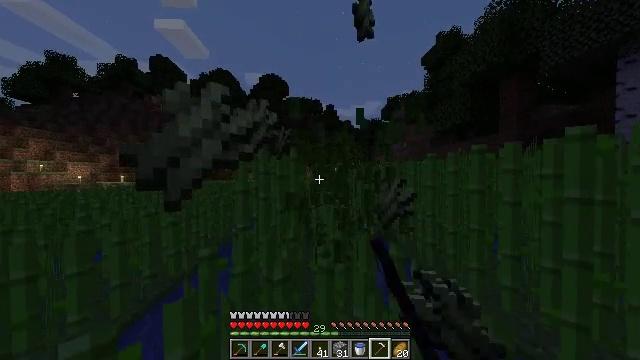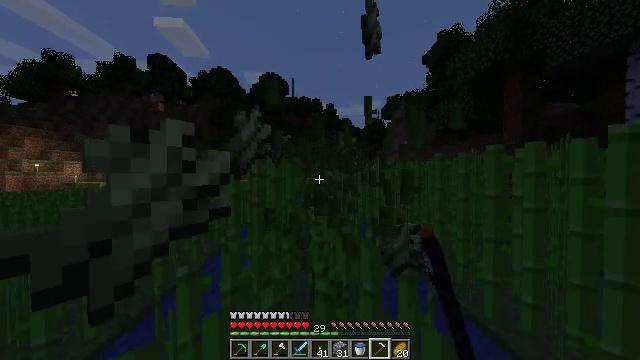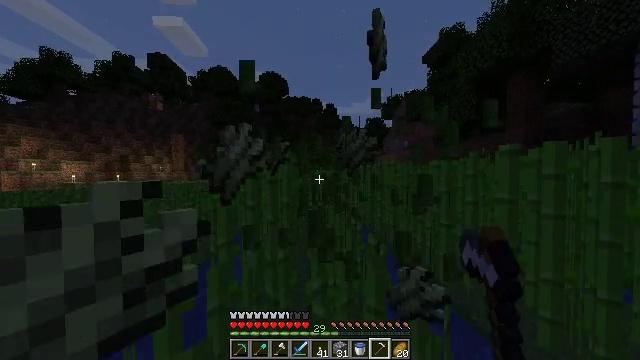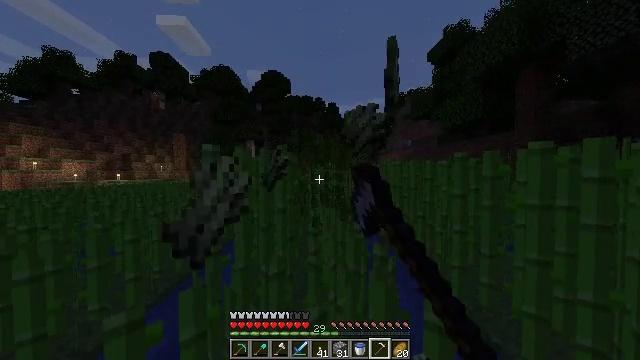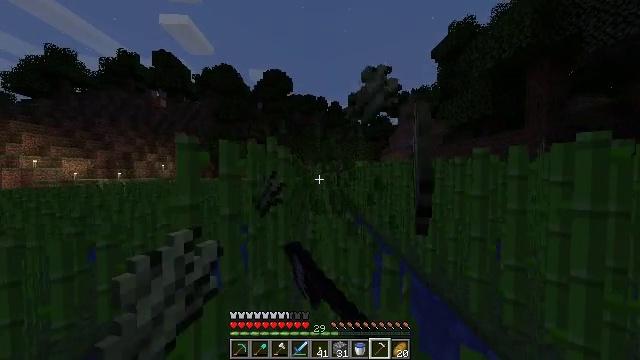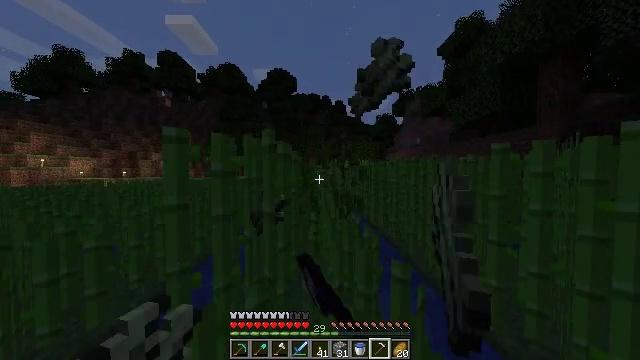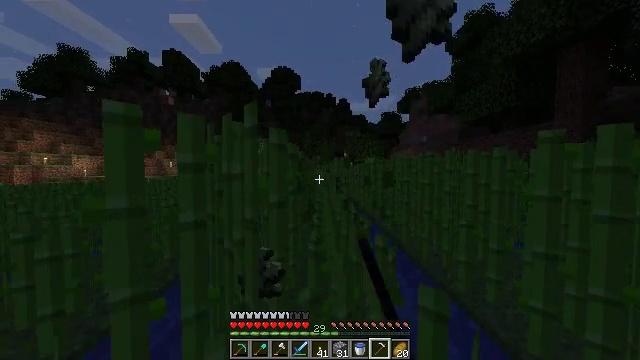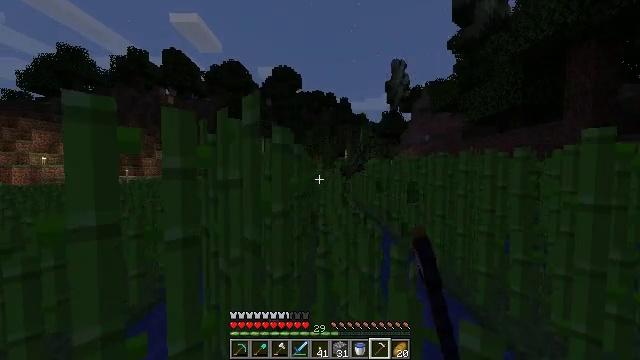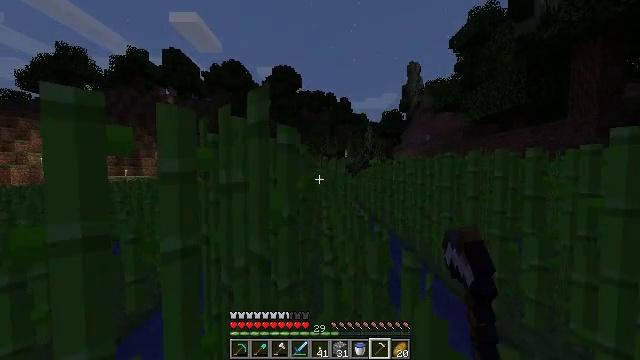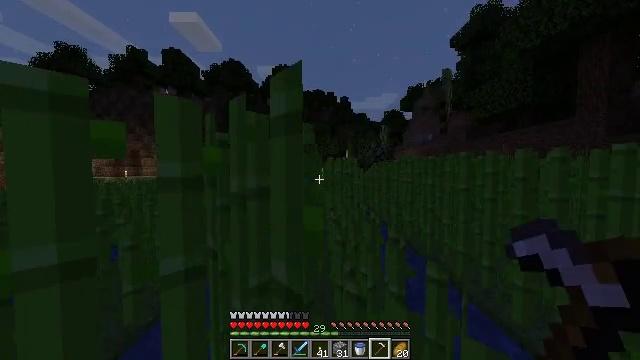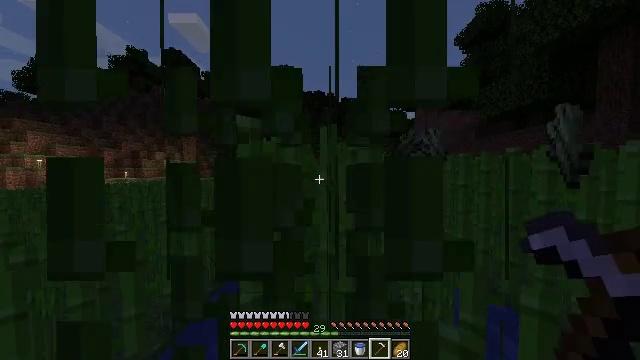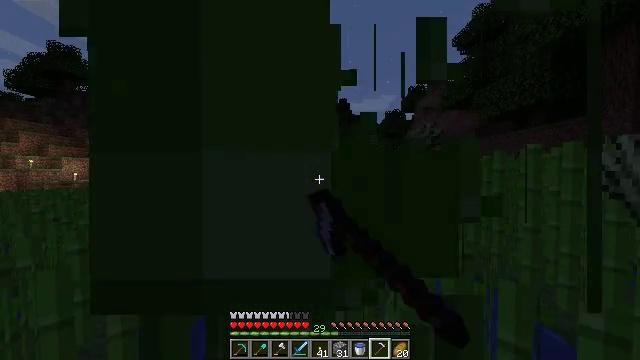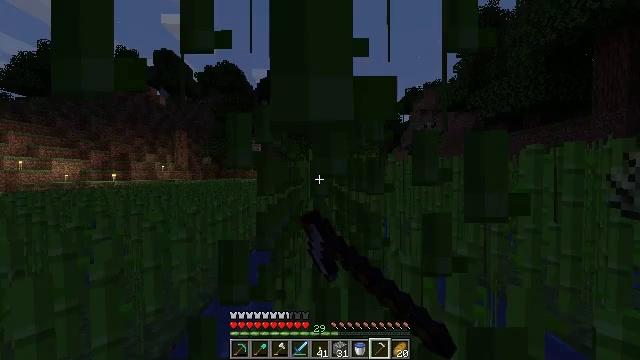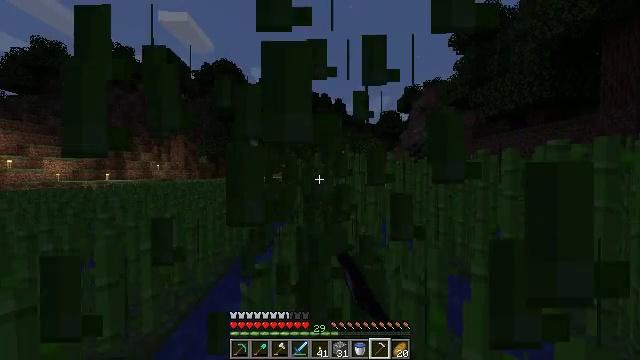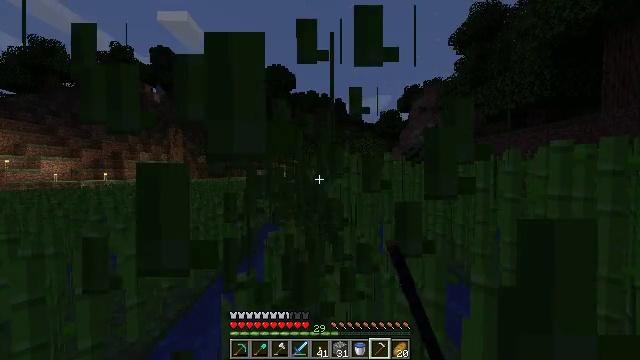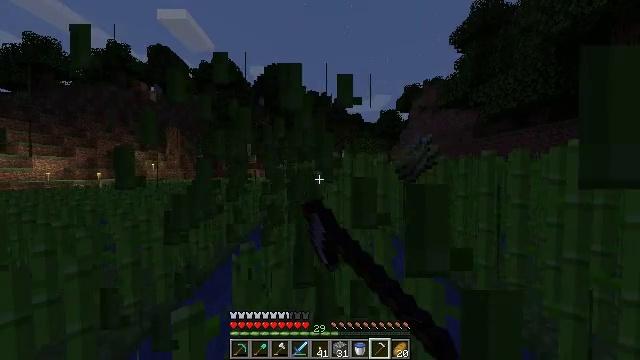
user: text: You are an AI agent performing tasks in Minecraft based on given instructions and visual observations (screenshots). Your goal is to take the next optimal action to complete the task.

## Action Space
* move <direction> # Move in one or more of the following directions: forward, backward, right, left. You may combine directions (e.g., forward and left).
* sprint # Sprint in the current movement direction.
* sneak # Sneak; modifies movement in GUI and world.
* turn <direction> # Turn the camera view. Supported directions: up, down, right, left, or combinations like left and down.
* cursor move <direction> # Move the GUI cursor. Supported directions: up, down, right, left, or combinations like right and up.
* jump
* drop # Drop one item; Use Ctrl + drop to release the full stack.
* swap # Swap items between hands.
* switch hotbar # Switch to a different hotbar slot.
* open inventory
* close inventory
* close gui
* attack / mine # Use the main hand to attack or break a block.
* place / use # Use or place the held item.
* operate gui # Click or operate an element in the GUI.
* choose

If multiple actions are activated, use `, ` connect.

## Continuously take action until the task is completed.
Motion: motion action
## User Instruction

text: Break the sugar cane.
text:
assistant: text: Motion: move forward, attack / mine
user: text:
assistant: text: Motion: move forward, attack / mine
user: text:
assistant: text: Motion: move forward, sprint, attack / mine
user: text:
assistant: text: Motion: move forward, sprint, attack / mine
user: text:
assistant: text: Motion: move forward, sprint, turn left, attack / mine
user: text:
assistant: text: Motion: move forward, sprint, turn left, attack / mine
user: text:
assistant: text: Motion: move forward and move left, sprint, attack / mine
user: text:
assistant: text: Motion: move forward and move left, sprint, attack / mine
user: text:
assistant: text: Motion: move forward and move left, sprint, attack / mine
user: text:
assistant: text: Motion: move forward and move left, sprint, attack / mine
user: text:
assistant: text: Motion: move forward, sprint, attack / mine
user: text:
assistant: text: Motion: move forward and move right, sprint, attack / mine
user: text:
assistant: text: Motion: move forward and move right, sprint, attack / mine
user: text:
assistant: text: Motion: move forward and move right, sprint, attack / mine
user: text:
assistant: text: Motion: move forward, sprint, attack / mine
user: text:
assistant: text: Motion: move forward, sprint, attack / mine
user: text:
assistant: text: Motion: move forward, sprint, attack / mine
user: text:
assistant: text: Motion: move forward and move left, sprint, attack / mine
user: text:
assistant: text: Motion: move forward and move left, sprint, attack / mine
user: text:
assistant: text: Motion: move forward and move left, sprint, attack / mine
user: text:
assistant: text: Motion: move forward and move left, sprint, attack / mine
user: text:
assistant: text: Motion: move forward and move left, sprint, attack / mine
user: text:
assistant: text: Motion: move forward and move right, sprint, attack / mine
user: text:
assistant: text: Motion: move forward and move right, sprint, attack / mine
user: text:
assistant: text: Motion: move forward and move right, sprint, attack / mine
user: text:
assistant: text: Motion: move forward and move right, sprint, attack / mine
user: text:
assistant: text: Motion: move forward and move right, sprint, attack / mine
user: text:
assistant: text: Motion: move forward and move right, sprint, attack / mine
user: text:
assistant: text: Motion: move forward and move right, sprint, attack / mine
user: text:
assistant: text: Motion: move forward and move right, sprint, attack / mine